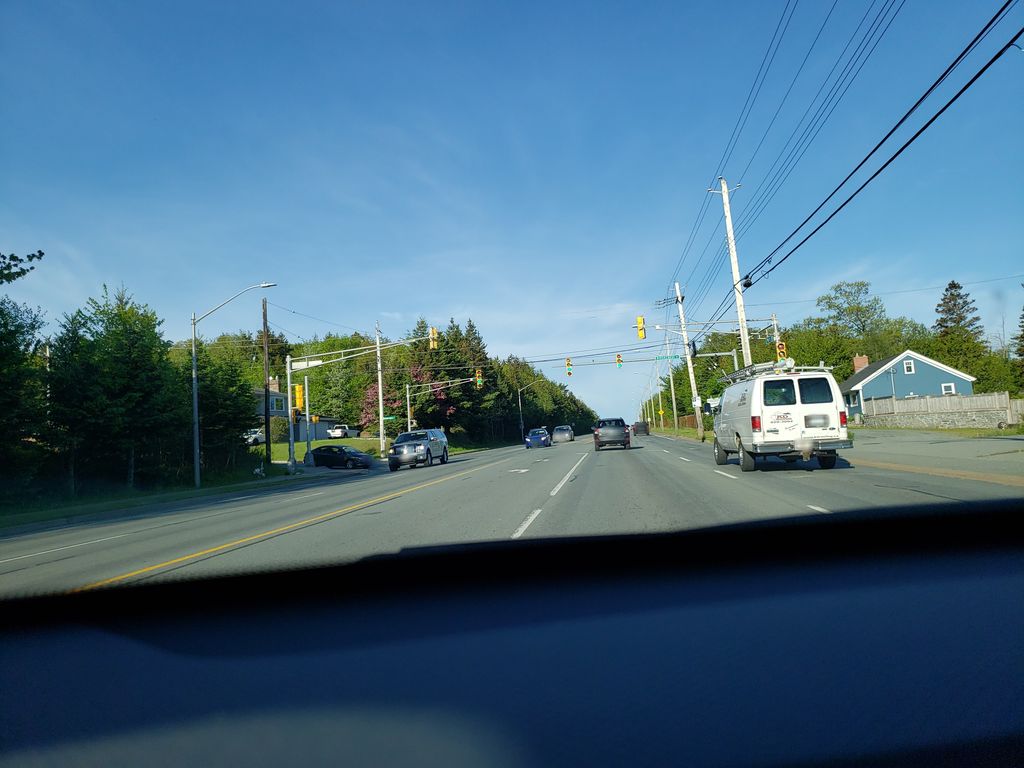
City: halifax